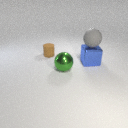
large gray rubber sphere above large blue metal cube